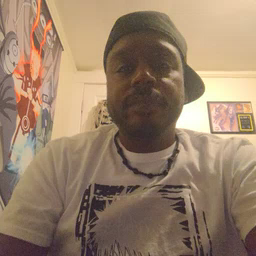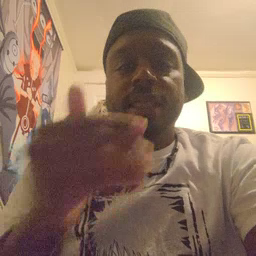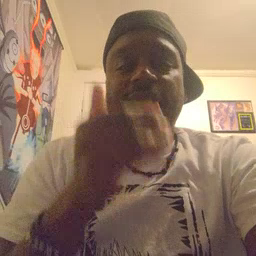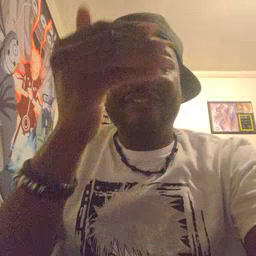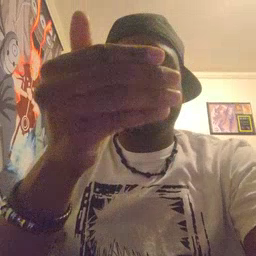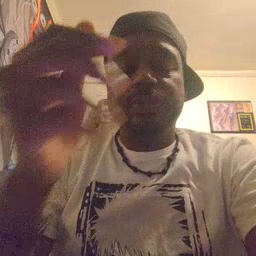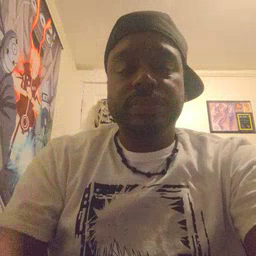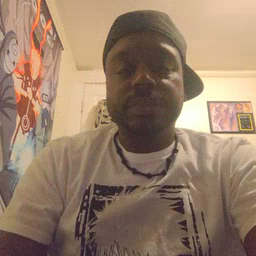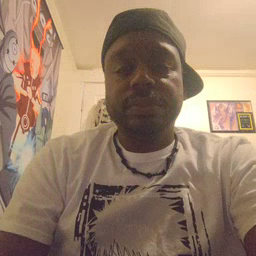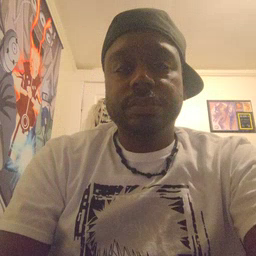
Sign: after